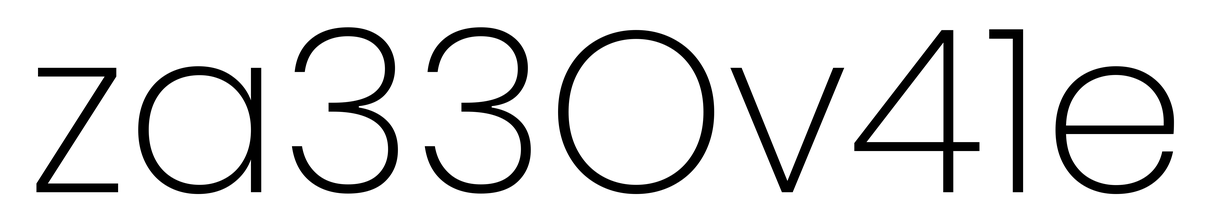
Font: Poppins-ExtraLight